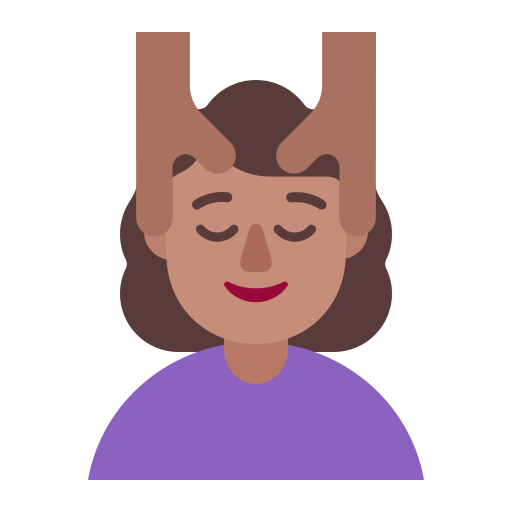
woman getting massage flat